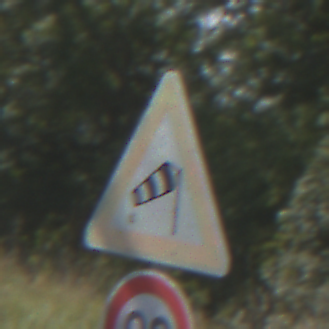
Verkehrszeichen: SeitenwindVonRechts
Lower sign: Geschwindigkeit90
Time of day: Midday
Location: Outdoor (Nature)
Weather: Clear
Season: NotSpecified
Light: Natural